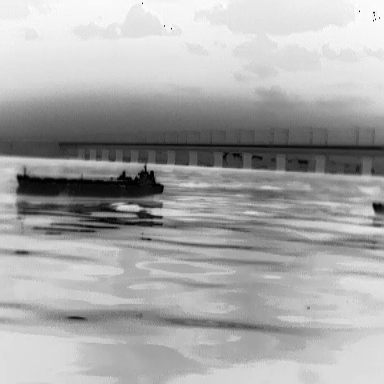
There is a liner in the infrared image.